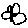
Label: flower